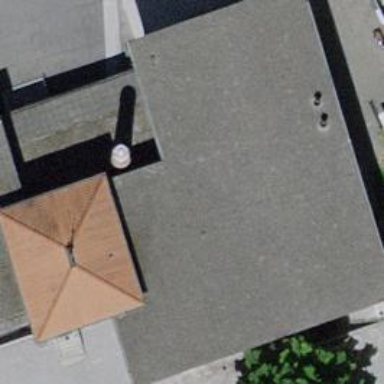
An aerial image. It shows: School building.